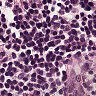
Metastatic tissue present: no